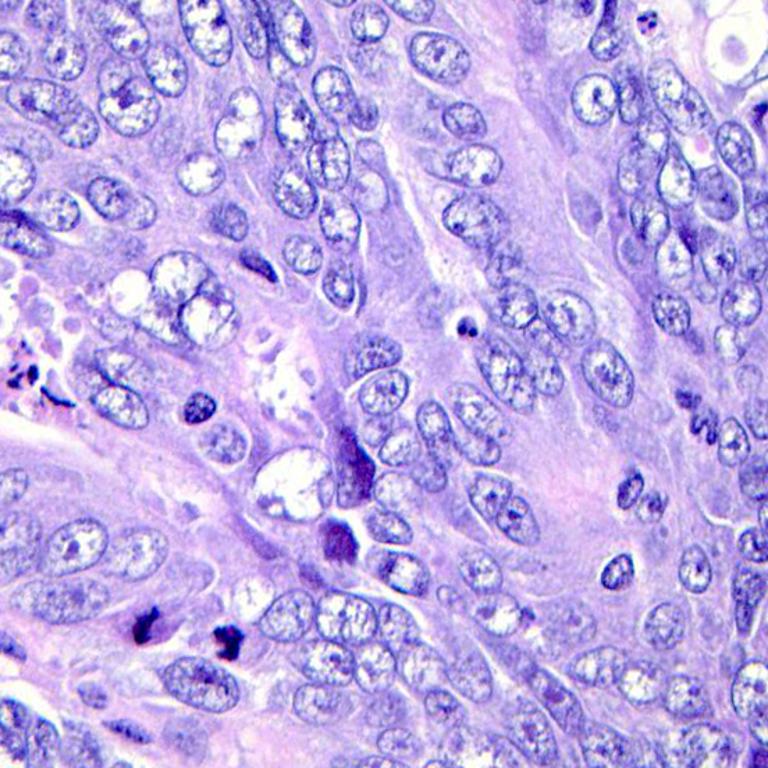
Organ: colon
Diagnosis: adenocarcinomas